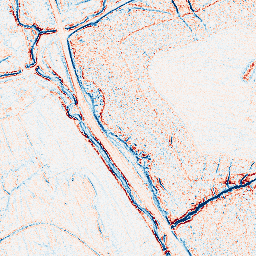
Category: edge_preserving
Decomposition family: anisotropic_diffusion
Decomposition parameters: iterations: 10
kappa: 50
gamma: 0.05
Upsampling method: bicubic
Upsampling parameters: scale: 4
Upsampling scale: 4